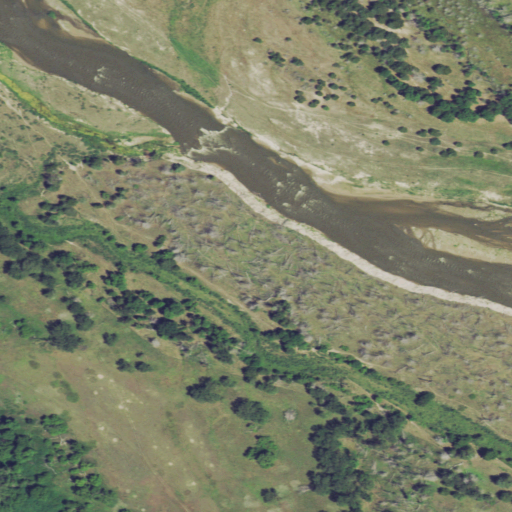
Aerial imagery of island in Nebraska named Cedar Island containing grassland, woody wetlands, open water, deciduous forest, herbaceous wetlands, evergreen forest, and shrub